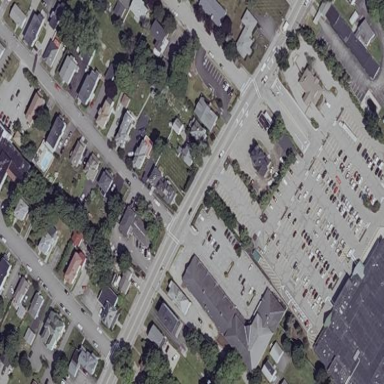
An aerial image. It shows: Retail area.